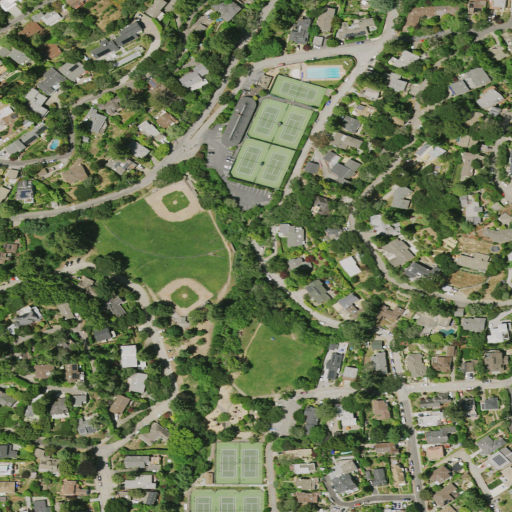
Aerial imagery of valley in California named Warner Canyon containing low intensity development, medium intensity development, open development, grassland, and high intensity development